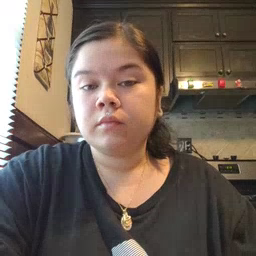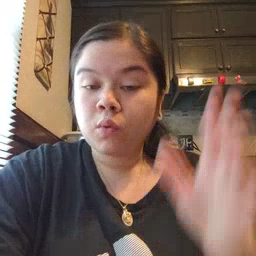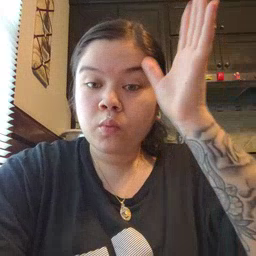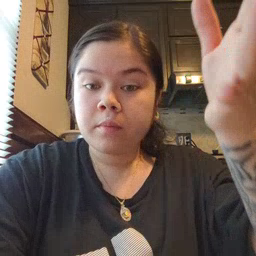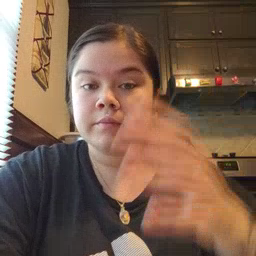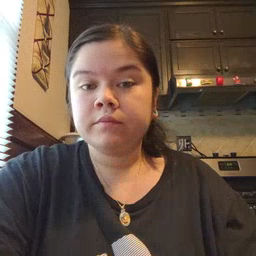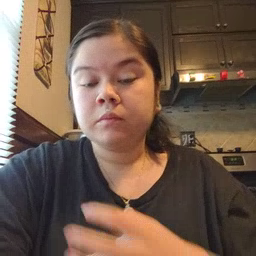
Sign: grandpa